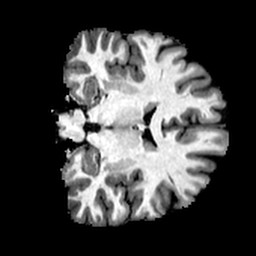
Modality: T1w
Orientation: coronal
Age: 30
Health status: healthy
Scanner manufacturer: philips
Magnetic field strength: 3 T
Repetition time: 0.00784 s
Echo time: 0.003598 s